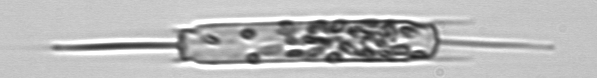
Label: Ditylum_brightwellii